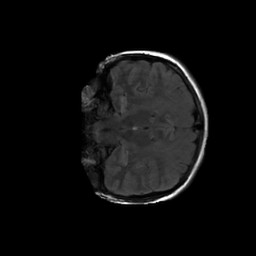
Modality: FLAIR
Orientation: coronal
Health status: ill
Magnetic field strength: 3 T